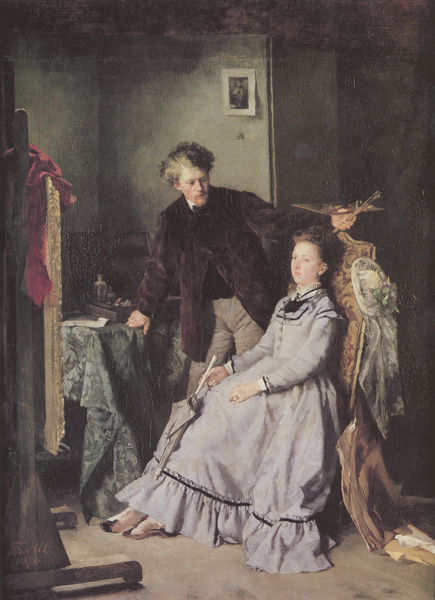
Titel: Der Maler Rudolf Hirth du Frênes mit Modell im Atelier
Künstler: Theodor Alt
Standort: Berlin
Institution: Alte Nationalgalerie
Schlagwörter: blau, dunkel, gemälde, hand, mann, schatten, vogel, weiß, gelb, grün, ocker, sitzen, braun, elegant, frau, frisur, grau, haar, hell, holz, hut, kleid, licht, raum, rücken, schwarz, stuhl, szene, tisch, zeichnung, zimmer, dame, haus, regenschirm, rot, schirm, schleier, sonnenschirm, tuch, beige, malerei, rock, schleife, anzug, bart, flaschen, hemd, hose, jacke, wand, arm, falten, gesicht, kleidung, kragen, rahmen, samt, sehen, stehen, bild, bildnis, goldrahmen, hände, innenraum, portrait, porträt, rückenlehne, schauen, spiegel, tischdecke, tischtuch, vorhang, öl, boden, gold, haare, interieur, mantel, sessel, sitzend, stehend, stoff, decke, innen, paar, saum, borte, seide, arbeit, genre, stock, füße, bilderrahmen, papier, ecke, modell, zimmerecke, düster, man, haltung, schuhe, farben, gipfel, lila, dielen, romantik, lehnen, ohrensessel, polster, holzboden, krawatte, atelier, maler, paravent, staffelei, durchgang, stube, kammer, holzdielen, betrachtung, rüschen, model, knöpfe, jackett, knopfleiste, ring, wände, gefäss, künstler, leinwand, kundin, arzt, ehefrau, untersuchung, malen, palette, pinsel, betrachten, fläschchen, selbstportrait, brief, ständer, gefass, besichtigung, koffer, werk, farbpalette, maleratelier, fra, kundschaft, tuben, woman, rüschenkleid, autrag, frck, saffelei, talking, f+ße